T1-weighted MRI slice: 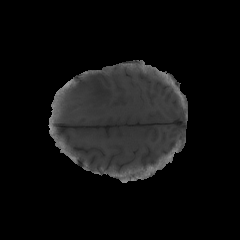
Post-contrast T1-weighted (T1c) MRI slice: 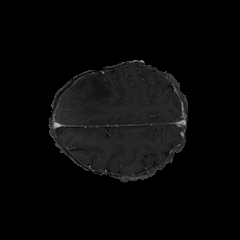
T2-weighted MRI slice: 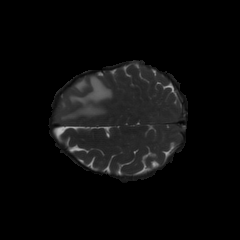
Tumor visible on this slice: yes